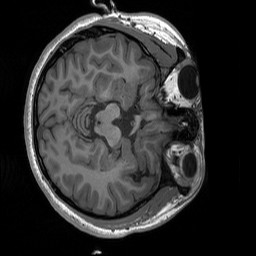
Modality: T1w
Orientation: axial
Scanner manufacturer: siemens
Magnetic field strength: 3 T
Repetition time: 1.76 s
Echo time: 0.0022 s